Aerial crown-view tile of a tropical tree (Barro Colorado Island, Panama), acquired 20250512:
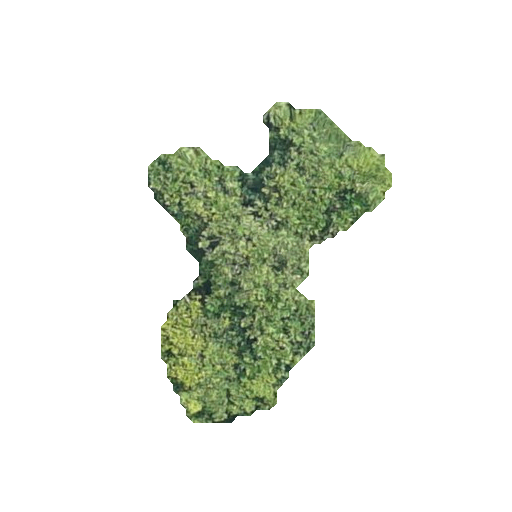
Species: Anacardium excelsum
GBIF accepted scientific name: Anacardium excelsum
Crown area: 62.33 m²